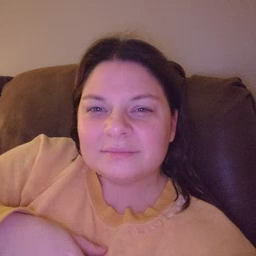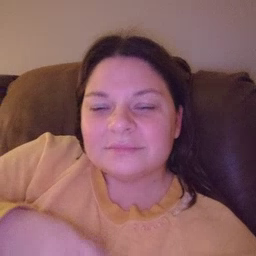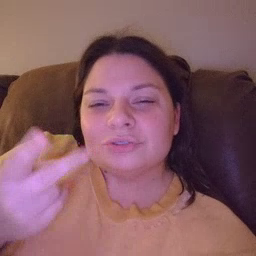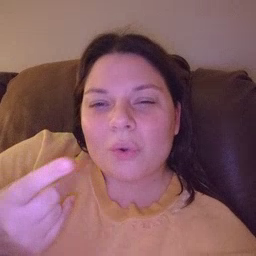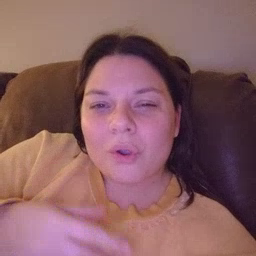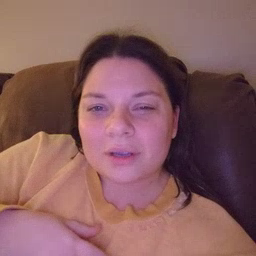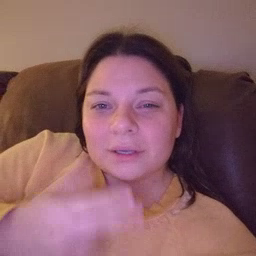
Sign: dog